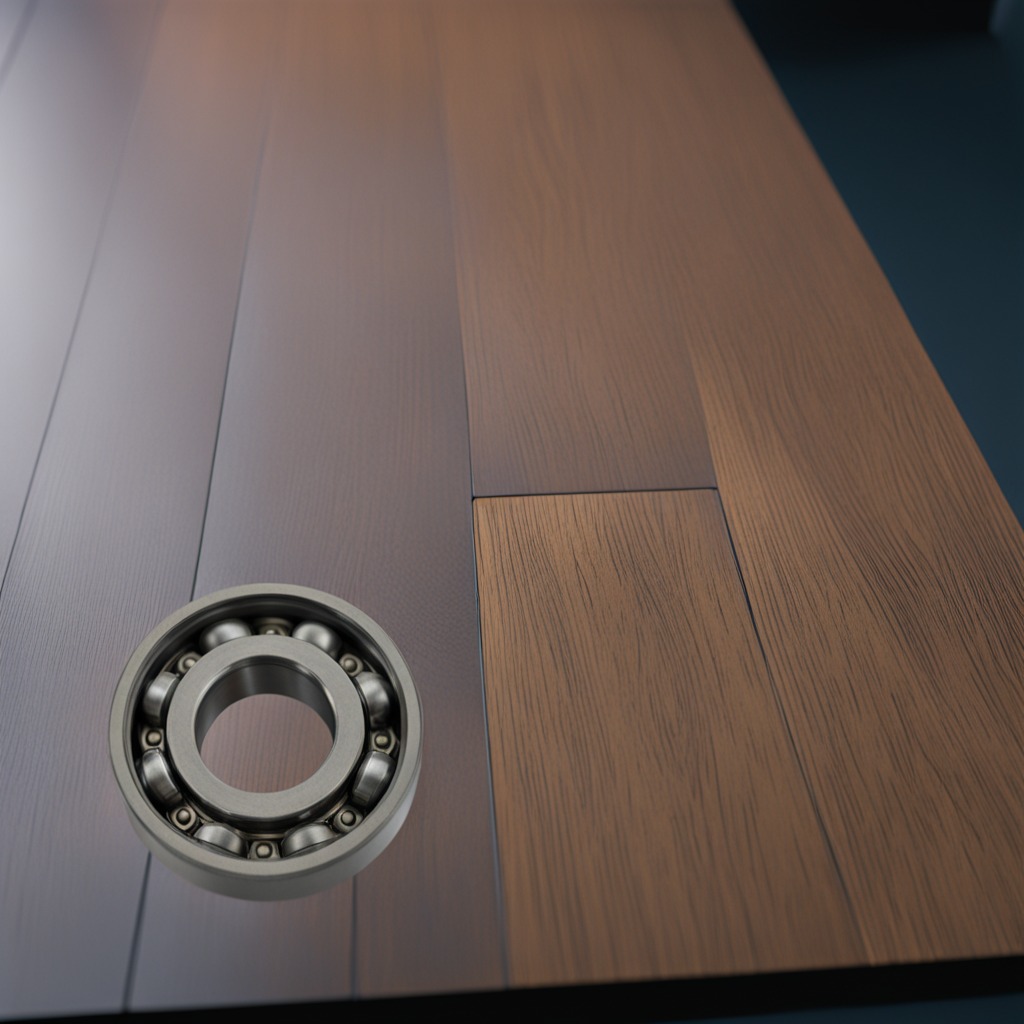
A metal ball bearing is lying on a table in a small garage at twilight.